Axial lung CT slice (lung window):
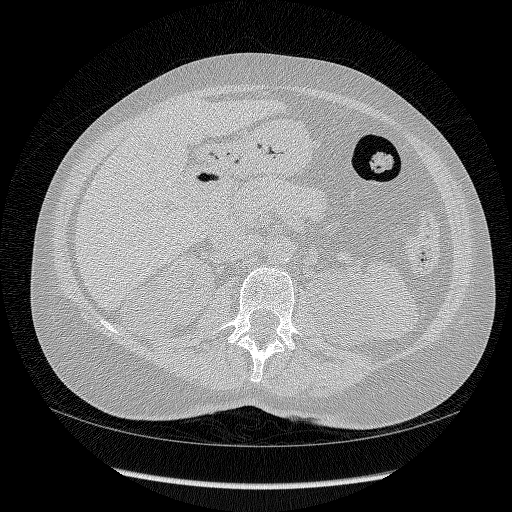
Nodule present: no